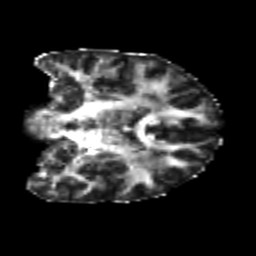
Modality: FA
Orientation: coronal
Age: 20
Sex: female
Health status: healthy
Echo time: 0.074 s